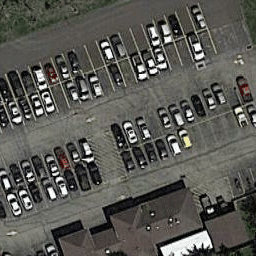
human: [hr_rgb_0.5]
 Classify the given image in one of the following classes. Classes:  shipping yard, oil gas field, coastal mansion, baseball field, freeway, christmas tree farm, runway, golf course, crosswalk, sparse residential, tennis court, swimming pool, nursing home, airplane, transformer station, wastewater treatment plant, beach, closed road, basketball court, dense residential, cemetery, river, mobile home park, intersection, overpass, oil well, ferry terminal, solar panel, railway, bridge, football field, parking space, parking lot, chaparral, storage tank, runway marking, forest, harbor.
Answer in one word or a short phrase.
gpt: parking lot